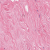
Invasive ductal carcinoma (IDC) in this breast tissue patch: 0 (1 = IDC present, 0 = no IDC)